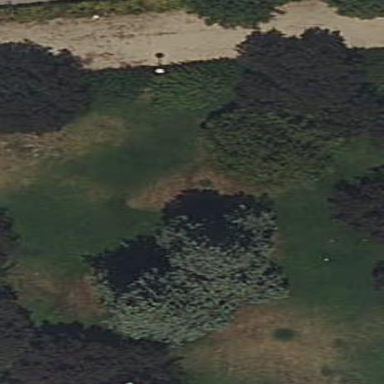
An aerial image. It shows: Garden area with grass landscaping.